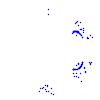
Particle: kaon